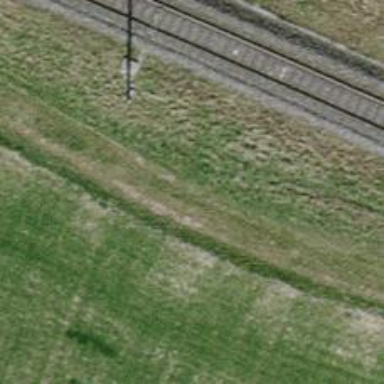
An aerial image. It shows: Track road with fine gravel surface.